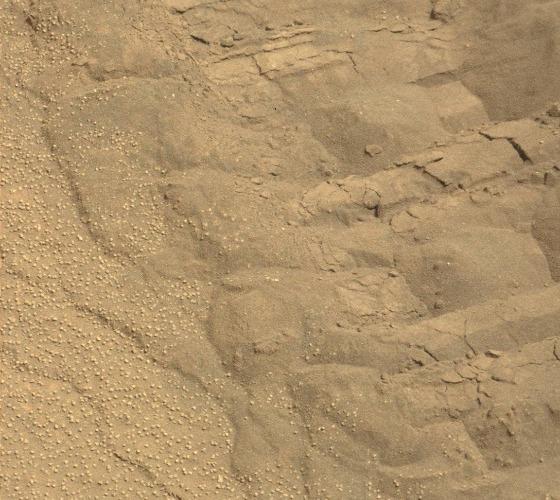
Terrain classes present: Gravel / Sand / Soil, Track